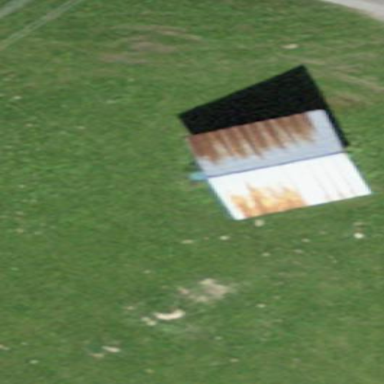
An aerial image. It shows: Shed.